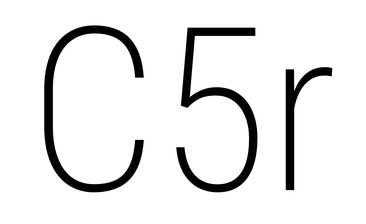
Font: Roboto_Condensed_ExtraLight